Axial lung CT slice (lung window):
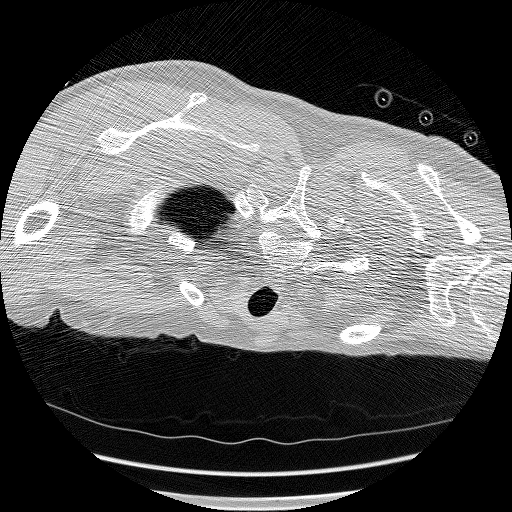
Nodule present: no